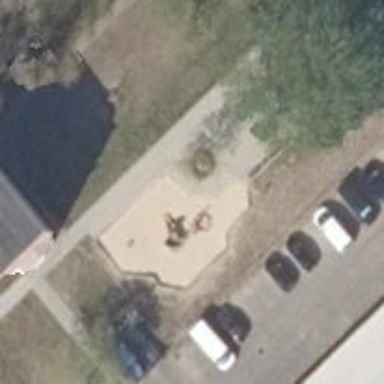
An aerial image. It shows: Playground.